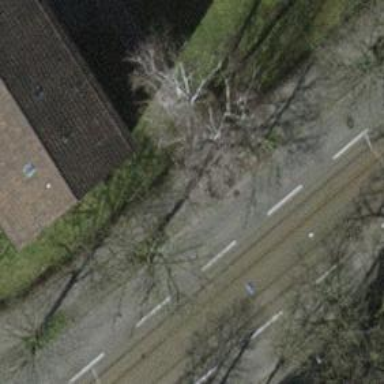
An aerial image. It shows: Tree-lined avenue.